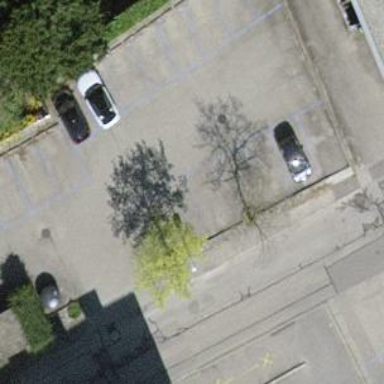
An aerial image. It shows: Parking area with surface.